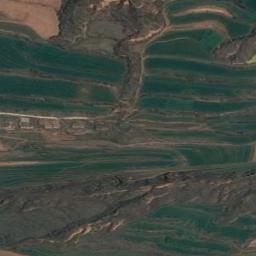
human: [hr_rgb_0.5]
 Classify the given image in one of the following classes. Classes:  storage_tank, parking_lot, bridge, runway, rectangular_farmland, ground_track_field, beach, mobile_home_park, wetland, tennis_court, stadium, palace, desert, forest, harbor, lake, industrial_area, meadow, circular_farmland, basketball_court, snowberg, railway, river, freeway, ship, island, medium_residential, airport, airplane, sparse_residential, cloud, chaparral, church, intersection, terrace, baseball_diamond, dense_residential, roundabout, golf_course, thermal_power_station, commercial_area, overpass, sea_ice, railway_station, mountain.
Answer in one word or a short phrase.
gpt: terrace